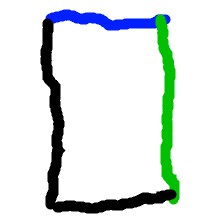
Shape: rectangle